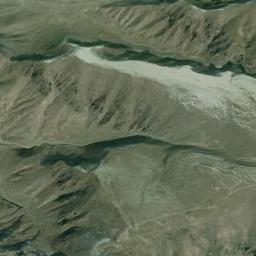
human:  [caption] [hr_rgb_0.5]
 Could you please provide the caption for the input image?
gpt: The mountains are winding and undulating .

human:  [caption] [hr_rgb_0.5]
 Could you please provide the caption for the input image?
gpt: The folded mountain consists of some ridges and valleys .

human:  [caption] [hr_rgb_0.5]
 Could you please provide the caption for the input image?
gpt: This mountain is completely covered by vegetation and there is a winding path in it .

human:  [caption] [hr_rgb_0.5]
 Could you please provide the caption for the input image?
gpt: The mountain is consist of half of black soil and half of white soil .

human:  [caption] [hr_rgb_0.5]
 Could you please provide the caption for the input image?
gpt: In addition to the snow capped mountains and some ridges .